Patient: sex F, age 72
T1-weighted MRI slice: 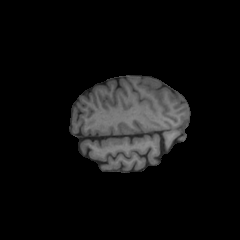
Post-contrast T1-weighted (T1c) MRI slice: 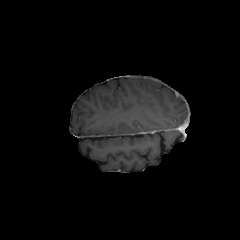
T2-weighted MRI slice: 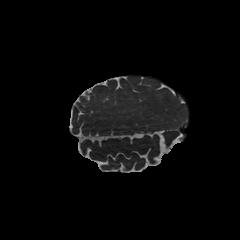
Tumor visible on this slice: no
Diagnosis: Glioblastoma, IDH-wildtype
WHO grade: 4